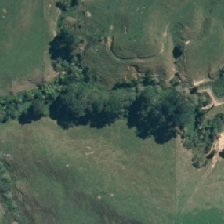
Land cover: indigenous_forest